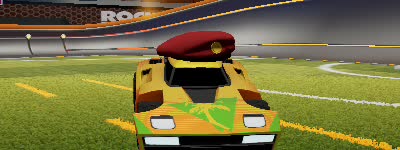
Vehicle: breakout